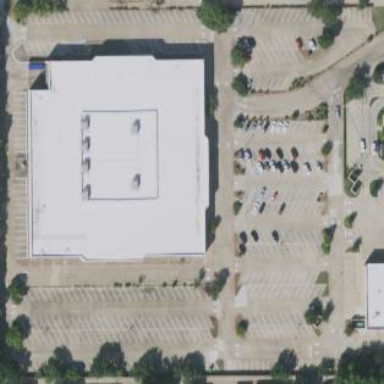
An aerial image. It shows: Parking area with surface.